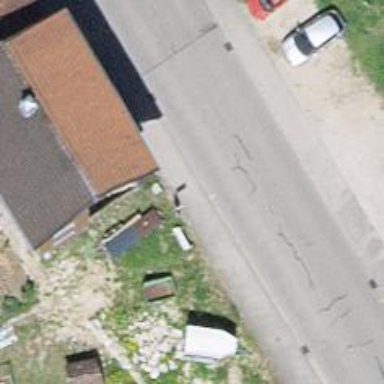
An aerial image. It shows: Asphalt road in residential area.